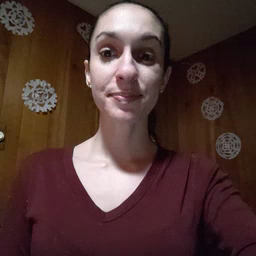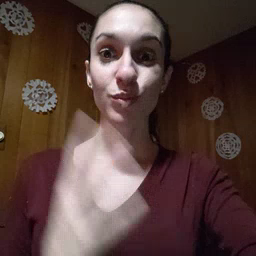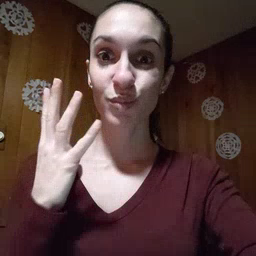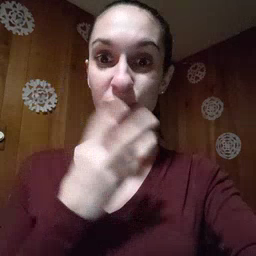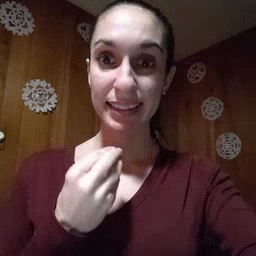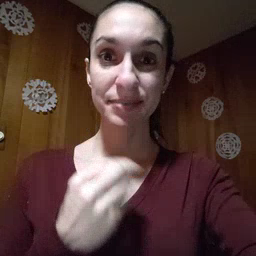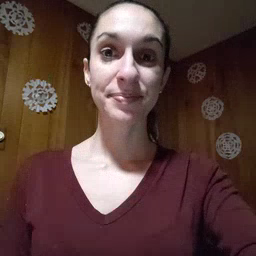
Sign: pretty